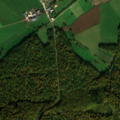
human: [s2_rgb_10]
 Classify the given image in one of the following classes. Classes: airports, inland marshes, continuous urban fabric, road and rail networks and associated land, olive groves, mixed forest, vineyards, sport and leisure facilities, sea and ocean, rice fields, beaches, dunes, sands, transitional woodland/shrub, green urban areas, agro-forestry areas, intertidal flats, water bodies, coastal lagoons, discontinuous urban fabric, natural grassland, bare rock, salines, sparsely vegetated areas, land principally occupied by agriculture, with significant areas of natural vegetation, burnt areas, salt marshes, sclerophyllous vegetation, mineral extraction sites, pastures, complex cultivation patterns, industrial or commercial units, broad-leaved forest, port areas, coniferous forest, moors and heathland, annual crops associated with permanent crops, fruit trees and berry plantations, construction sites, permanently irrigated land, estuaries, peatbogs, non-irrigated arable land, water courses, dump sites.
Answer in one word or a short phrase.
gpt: non-irrigated arable land, pastures, broad-leaved forest